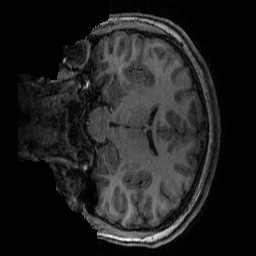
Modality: T1w
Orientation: coronal
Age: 14
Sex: male
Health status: ill
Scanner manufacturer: ge
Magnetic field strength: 3 T
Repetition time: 0.007664 s
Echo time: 0.00342 s